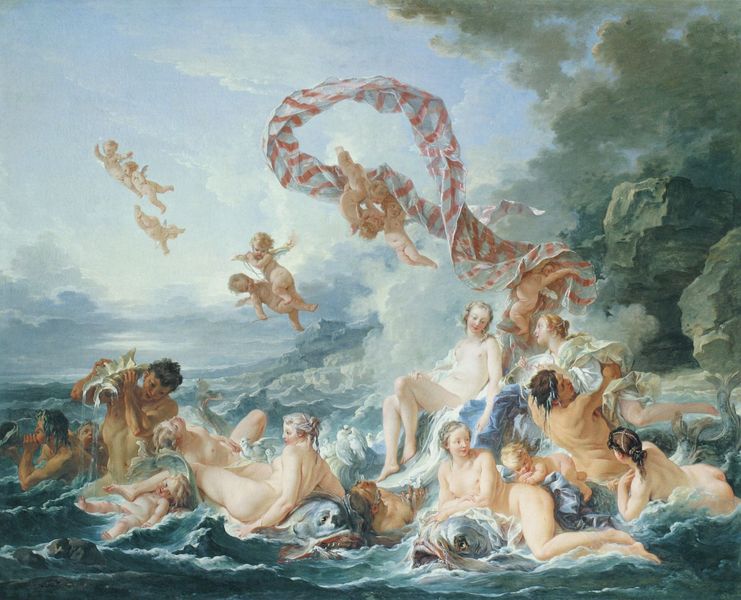
Titel: Triumph der Venus
Künstler: Ferdinand Boucher
Institution: Stockholm, Nationalmuseum
Schlagwörter: akt, baum, blau, felsen, himmel, meer, nackt, wolken, baden, ufer, tuch, engel, bein, gischt, wellen, schaum, streifen, bad, schwimmen, orgie, nymphen, muschel, putten, putti, fische, po